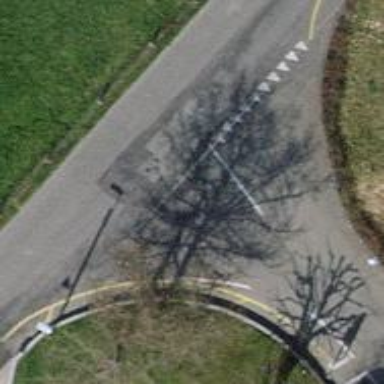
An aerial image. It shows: Residential road with asphalt surface and sidewalks.